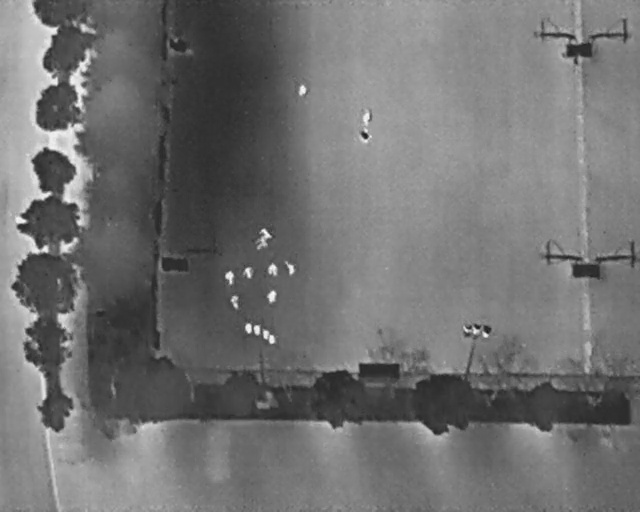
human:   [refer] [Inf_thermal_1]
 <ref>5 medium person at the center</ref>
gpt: <box>[[40, 44, 42, 46, 2], [39, 46, 41, 48, 2], [44, 51, 46, 53, 2], [34, 53, 37, 55, 2], [41, 56, 43, 58, 2]]</box>

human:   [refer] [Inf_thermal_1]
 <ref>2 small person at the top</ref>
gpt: <box>[[46, 16, 48, 18, 2], [55, 22, 58, 23, 2]]</box>

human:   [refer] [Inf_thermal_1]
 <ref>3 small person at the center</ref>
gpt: <box>[[41, 51, 43, 53, 2], [37, 51, 40, 53, 2], [35, 58, 37, 59, 2]]</box>